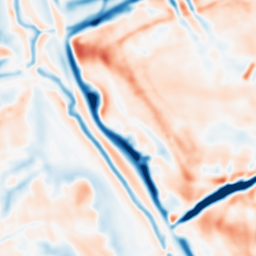
Category: multiscale
Decomposition family: dog_multiscale
Decomposition parameters: sigma_ratio: 1.6
n_scales: 3
base_sigma: 2
Upsampling method: bicubic_16x
Upsampling parameters: scale: 16
Upsampling scale: 16